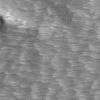
Atmospheric dust classification: not_dusty